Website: home-depot
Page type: payment
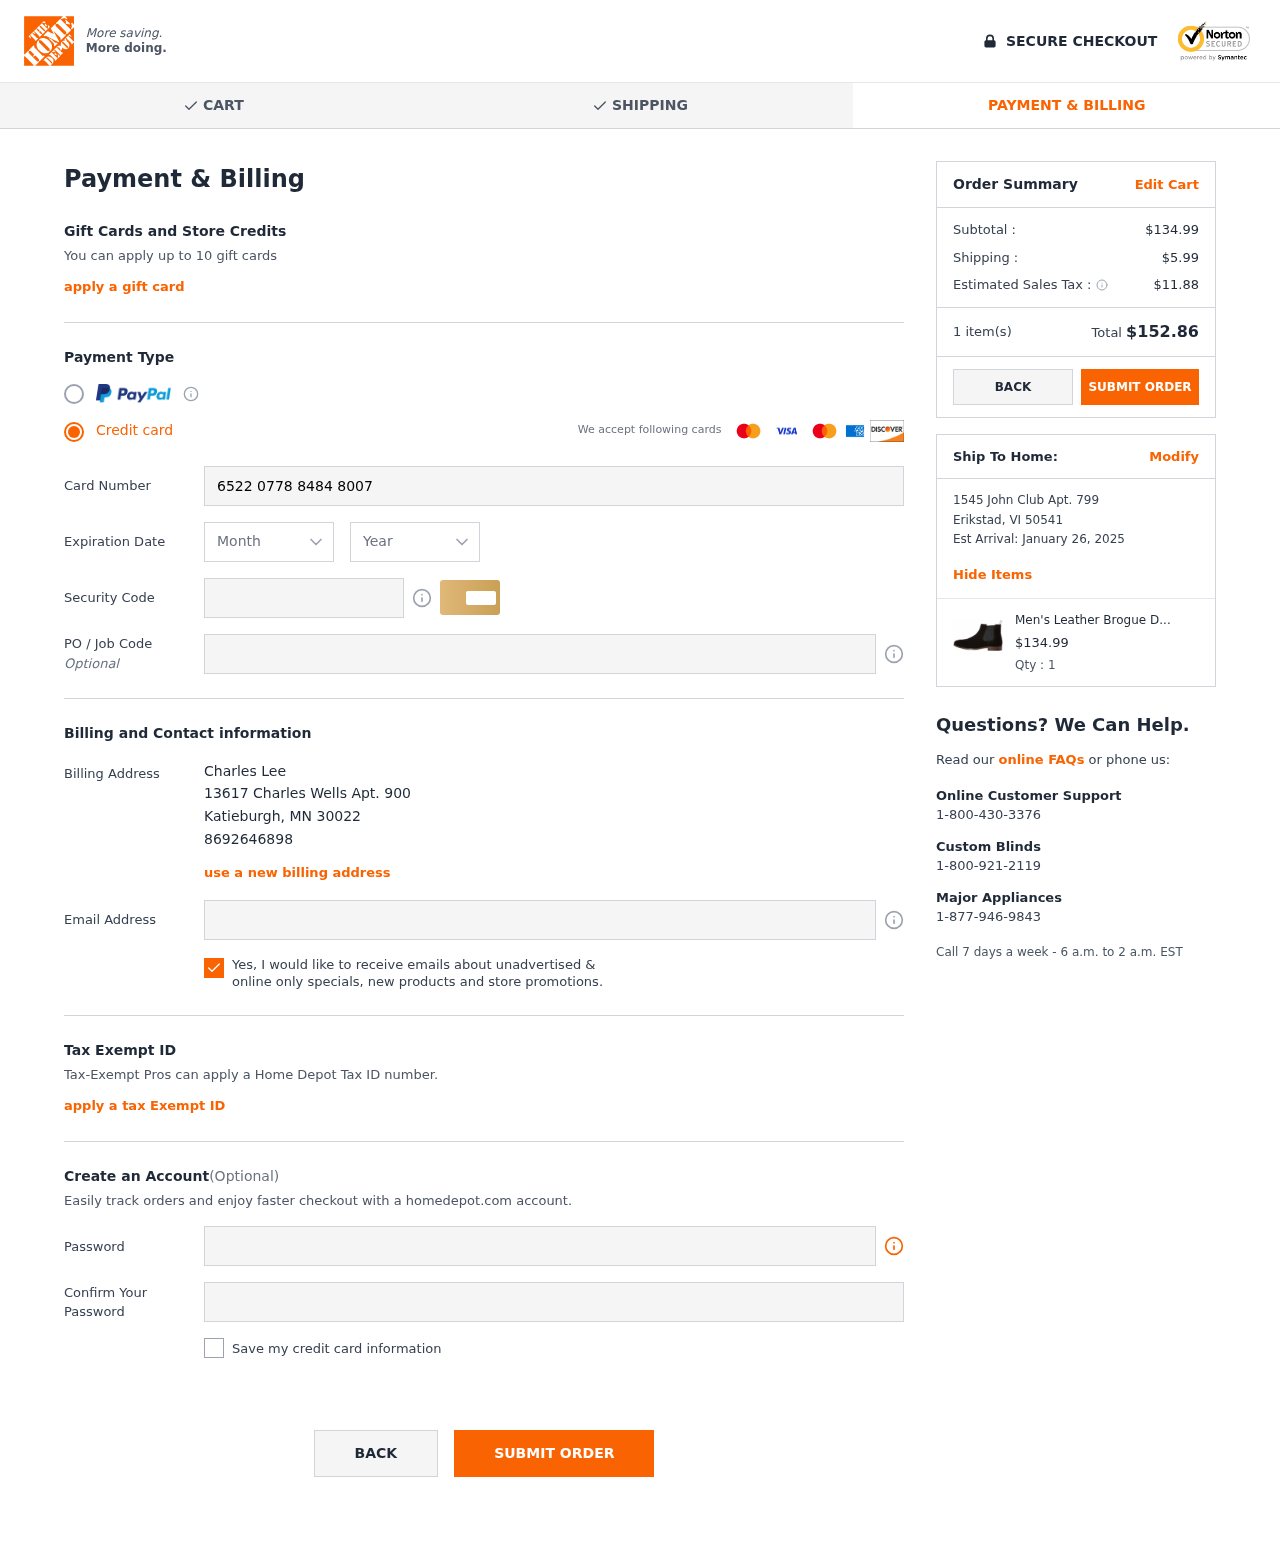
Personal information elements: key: PII_CARD_CVV
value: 555
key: PII_CARD_EXPIRY_MONTH
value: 09
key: PII_CARD_EXPIRY_YEAR
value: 29
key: PII_CARD_NUMBER
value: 6522 0778 8484 8007
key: PII_CITY
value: Katieburgh
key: PII_CITY2
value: Erikstad
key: PII_EMAIL
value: clee@yahoo.com
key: PII_FULLNAME
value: Charles Lee
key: PII_JOB_CODE
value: PRJ-0757-42
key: PII_PHONE
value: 8692646898
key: PII_POSTCODE
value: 30022
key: PII_POSTCODE2
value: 50541
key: PII_STATE_ABBR
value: MN
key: PII_STATE_ABBR2
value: VI
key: PII_STREET
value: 13617 Charles Wells Apt. 900
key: PII_STREET2
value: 1545 John Club Apt. 799
Product elements: key: PRODUCT1_NAME
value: Men's Leather Brogue Detail Chelsea Boot
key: PRODUCT1_PRICE
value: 134.99
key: PRODUCT1_QUANTITY
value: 1
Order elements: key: ORDER_SUBTOTAL
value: $134.99
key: ORDER_SHIPPING_COST
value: $5.99
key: ORDER_TAX
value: $11.88
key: ORDER_NUM_ITEMS
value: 1 item(s)
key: ORDER_TOTAL
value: $152.86
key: ORDER_DELIVERY_DATE
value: January 26, 2025